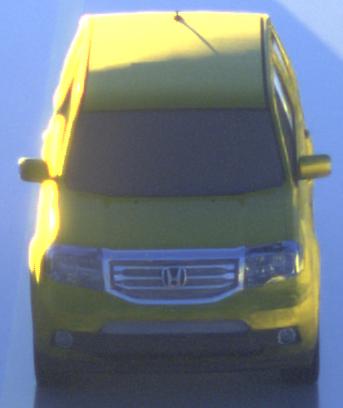
Make: Honda
Model: Pilot
Detailed model: Gen. 2 Facelift
Model produced from: 2012
Model produced until: 2015
Doors: 5
Color: yellow
Road condition: wet road
Daytime: sunrise or sunset
Contrast: high contrast